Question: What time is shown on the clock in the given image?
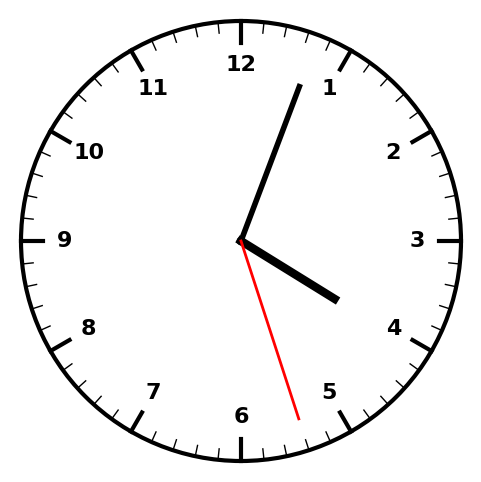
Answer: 04:03:27